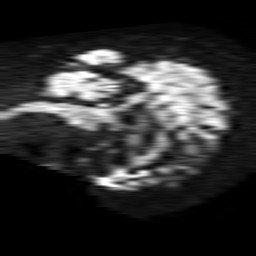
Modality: TRACE
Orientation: sagittal
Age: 85
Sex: female
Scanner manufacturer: philips
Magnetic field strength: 1.5 T
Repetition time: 4.6 s
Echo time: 0.09059 s